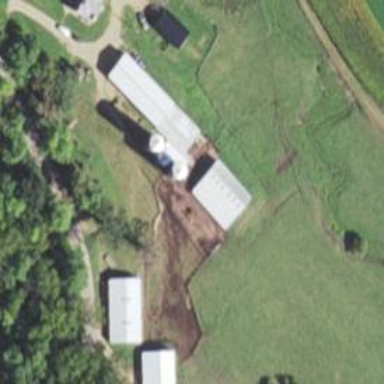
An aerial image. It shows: Silo.